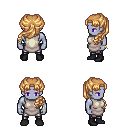
a pixel art fantasy rpg character, male body template, dark elf, purple skin, white tunic, metal pants, light blonde princess hairstyle, bracelets, black shoes, four views (front, back, left, right), 2x2 character sprite sheet, small pixel art, hard edges, no anti-aliasing